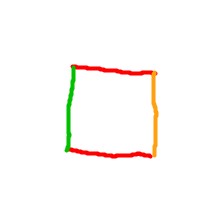
Shape: square